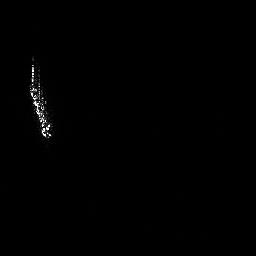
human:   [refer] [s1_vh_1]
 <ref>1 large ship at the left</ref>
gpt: <box>[[10, 20, 21, 54, 0]]</box>